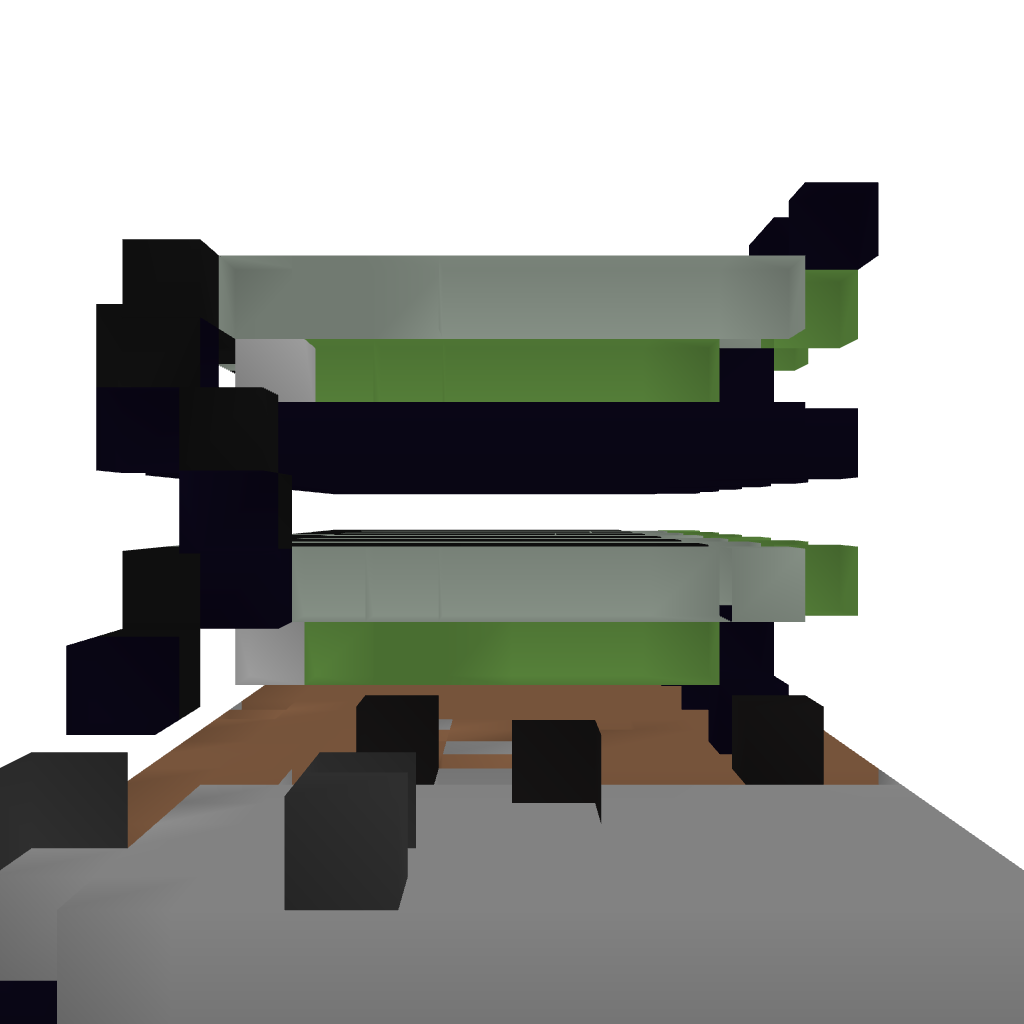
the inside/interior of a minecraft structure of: Cluster Tnt Cannon